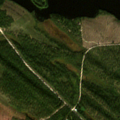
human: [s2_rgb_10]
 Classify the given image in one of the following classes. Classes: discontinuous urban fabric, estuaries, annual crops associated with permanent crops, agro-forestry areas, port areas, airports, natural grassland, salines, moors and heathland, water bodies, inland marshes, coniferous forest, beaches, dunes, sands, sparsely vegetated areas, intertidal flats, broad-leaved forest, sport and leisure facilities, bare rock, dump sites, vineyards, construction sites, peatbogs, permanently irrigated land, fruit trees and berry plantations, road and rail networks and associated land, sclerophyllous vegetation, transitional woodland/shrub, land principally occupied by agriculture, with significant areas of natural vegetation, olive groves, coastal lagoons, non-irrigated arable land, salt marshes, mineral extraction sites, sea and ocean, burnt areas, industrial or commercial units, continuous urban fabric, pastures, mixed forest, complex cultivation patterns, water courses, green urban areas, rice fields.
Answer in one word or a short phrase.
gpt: coniferous forest, water bodies